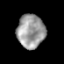
Tissue: prostate
Cell type: Epithelial cells
Senescence score: 0.3516
Nuclear area (px): 908
Mean DAPI intensity: 155.852